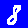
Digit: 8